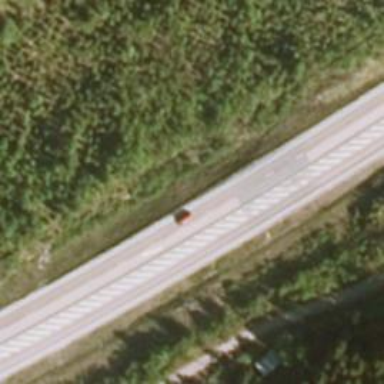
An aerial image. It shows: Asphalt trunk highway.